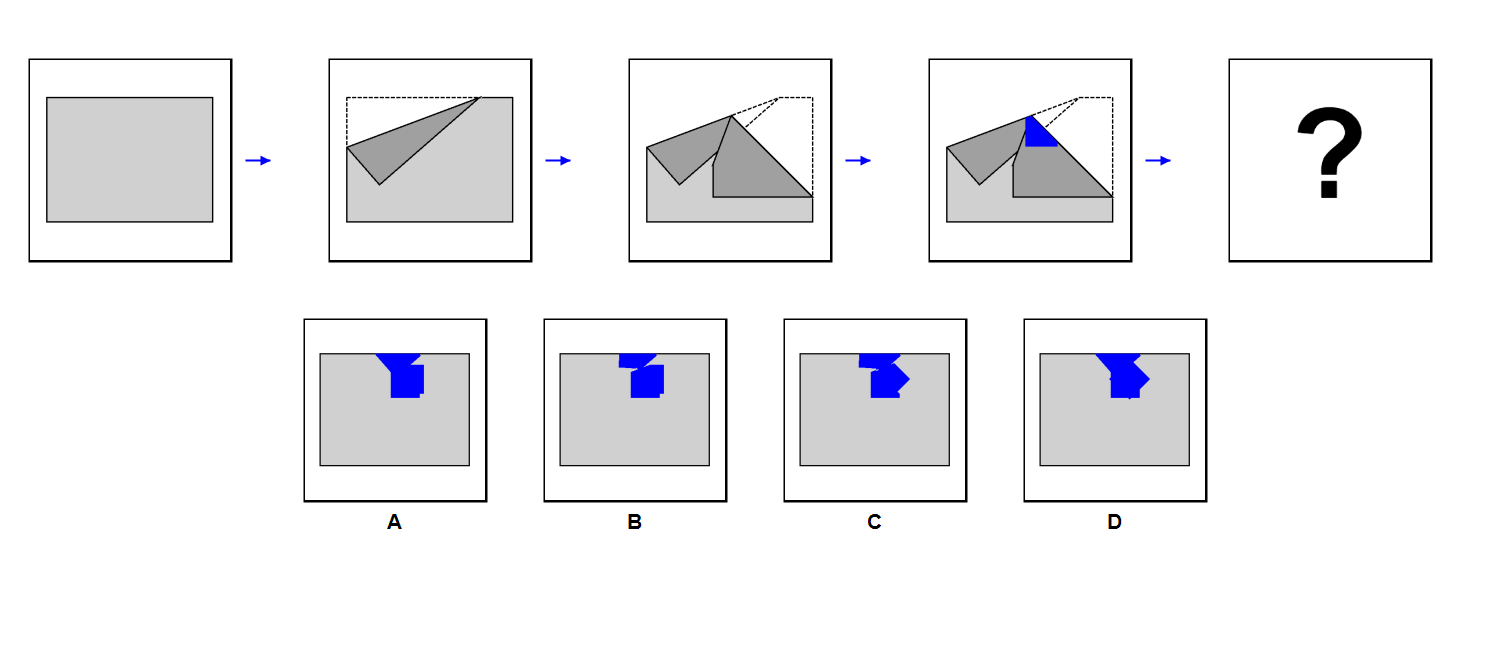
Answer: A